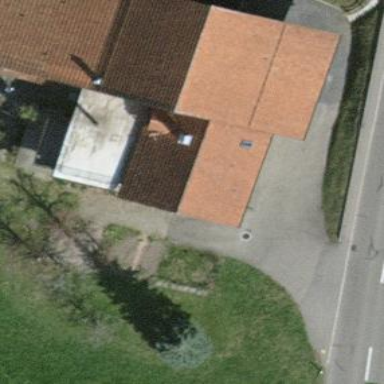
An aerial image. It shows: Gabled building.